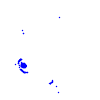
Particle: electron